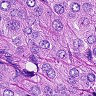
Metastatic tissue present: yes